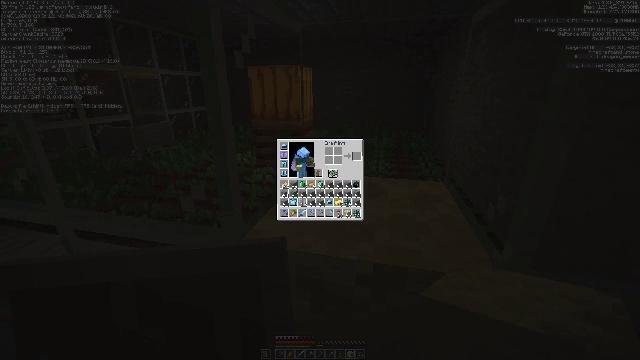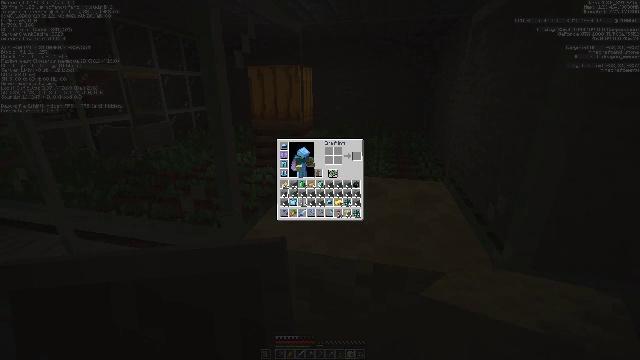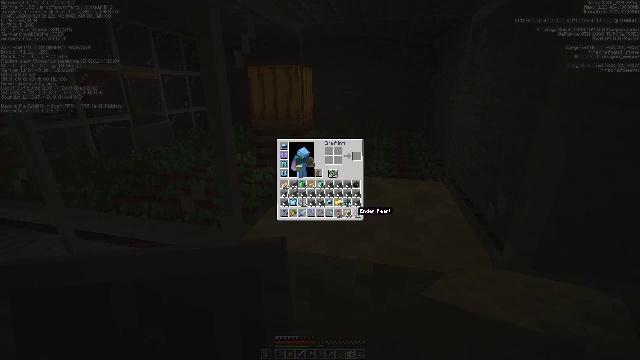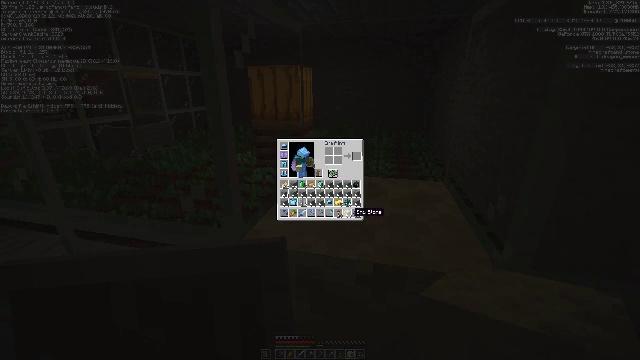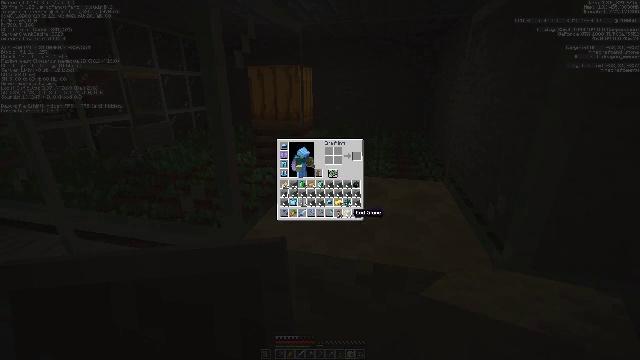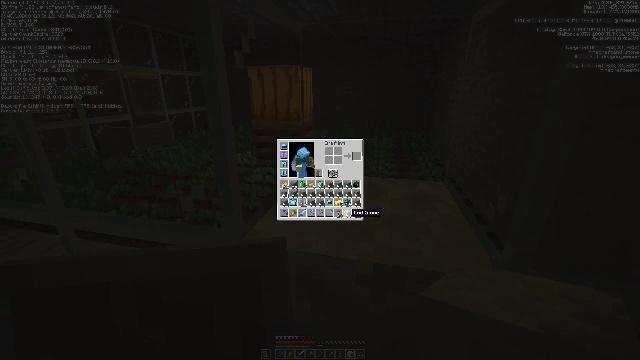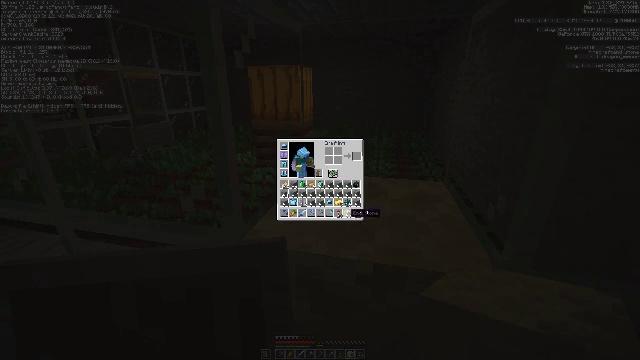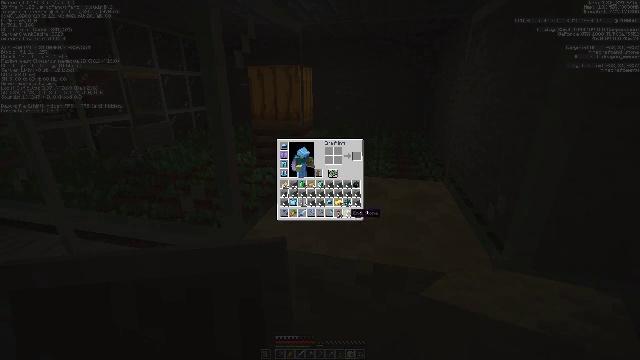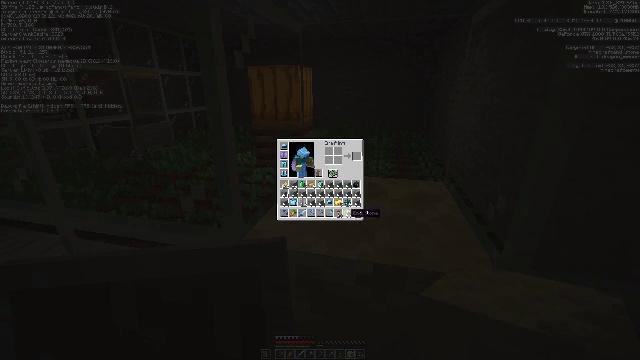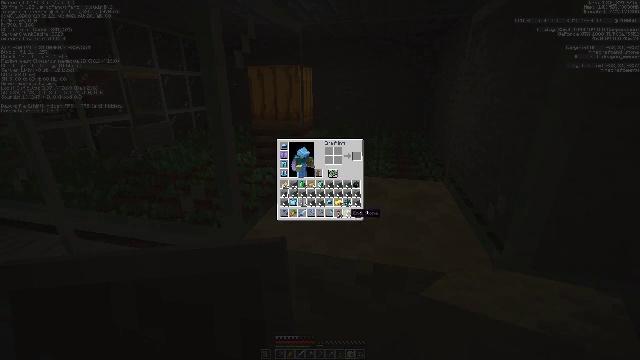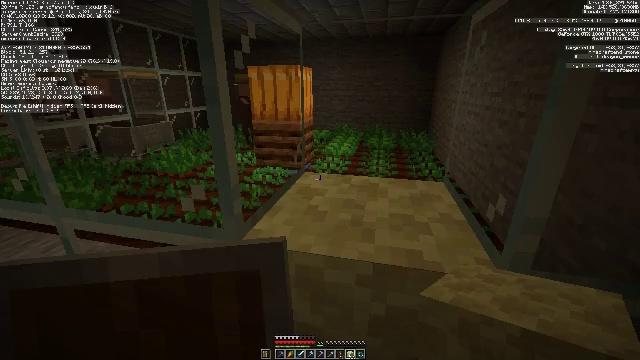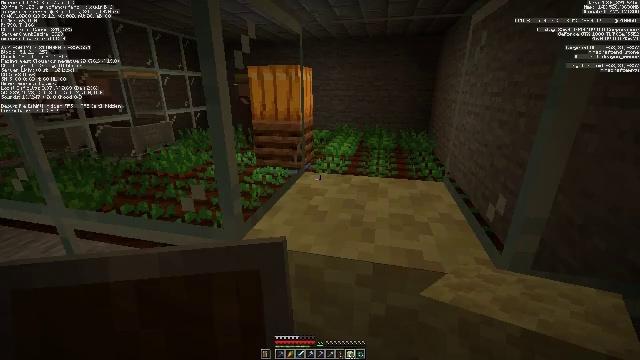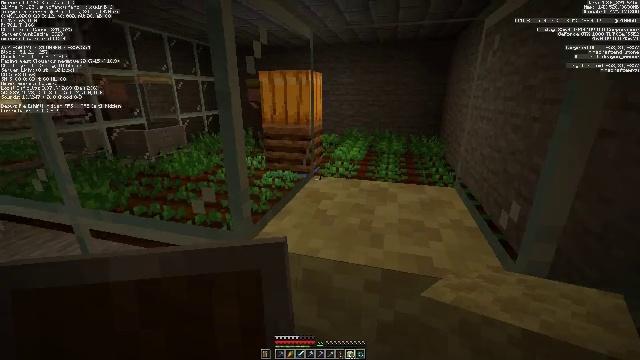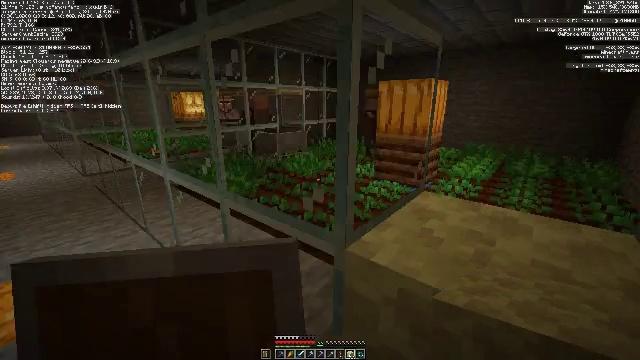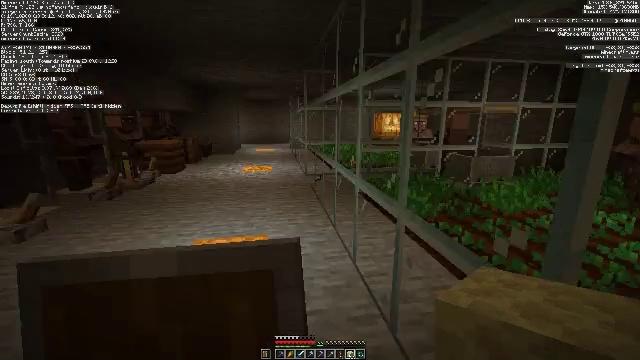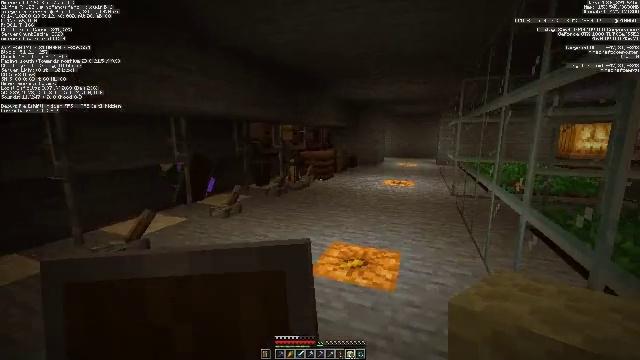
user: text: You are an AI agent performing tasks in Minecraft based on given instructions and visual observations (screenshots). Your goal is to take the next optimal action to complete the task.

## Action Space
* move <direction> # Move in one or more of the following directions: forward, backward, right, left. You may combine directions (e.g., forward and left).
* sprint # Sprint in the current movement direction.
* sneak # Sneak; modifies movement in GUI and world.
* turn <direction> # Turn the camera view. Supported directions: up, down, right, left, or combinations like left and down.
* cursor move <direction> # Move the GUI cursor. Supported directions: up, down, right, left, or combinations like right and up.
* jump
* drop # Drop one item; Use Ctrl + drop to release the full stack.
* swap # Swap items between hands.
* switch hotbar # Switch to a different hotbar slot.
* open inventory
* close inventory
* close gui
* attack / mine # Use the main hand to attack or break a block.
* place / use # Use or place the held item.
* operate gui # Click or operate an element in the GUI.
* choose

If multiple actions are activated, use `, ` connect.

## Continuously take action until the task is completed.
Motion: motion action
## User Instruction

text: Remove some end stone from the inventory.
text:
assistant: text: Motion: no_op
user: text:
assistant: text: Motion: turn left
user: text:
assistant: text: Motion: turn left
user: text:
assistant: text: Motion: no_op
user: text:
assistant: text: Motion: no_op
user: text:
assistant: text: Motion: no_op
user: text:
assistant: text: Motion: no_op
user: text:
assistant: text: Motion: no_op
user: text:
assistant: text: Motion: no_op
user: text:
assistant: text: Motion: close inventory
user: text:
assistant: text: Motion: close inventory
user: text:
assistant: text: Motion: turn left, close inventory
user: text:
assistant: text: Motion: turn left and up
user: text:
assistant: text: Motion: turn left and up
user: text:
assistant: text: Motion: turn left and up
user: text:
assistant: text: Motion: turn left
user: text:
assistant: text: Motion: open inventory
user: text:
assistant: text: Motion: open inventory
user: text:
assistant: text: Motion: open inventory
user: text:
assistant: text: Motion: no_op
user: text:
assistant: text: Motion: no_op
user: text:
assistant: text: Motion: turn right
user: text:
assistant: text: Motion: turn right and down
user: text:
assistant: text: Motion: turn right and down
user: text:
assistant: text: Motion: turn down
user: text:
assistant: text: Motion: turn down
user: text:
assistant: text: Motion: no_op
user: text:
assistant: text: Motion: no_op
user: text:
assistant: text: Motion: sprint
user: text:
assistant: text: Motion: sprint